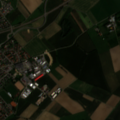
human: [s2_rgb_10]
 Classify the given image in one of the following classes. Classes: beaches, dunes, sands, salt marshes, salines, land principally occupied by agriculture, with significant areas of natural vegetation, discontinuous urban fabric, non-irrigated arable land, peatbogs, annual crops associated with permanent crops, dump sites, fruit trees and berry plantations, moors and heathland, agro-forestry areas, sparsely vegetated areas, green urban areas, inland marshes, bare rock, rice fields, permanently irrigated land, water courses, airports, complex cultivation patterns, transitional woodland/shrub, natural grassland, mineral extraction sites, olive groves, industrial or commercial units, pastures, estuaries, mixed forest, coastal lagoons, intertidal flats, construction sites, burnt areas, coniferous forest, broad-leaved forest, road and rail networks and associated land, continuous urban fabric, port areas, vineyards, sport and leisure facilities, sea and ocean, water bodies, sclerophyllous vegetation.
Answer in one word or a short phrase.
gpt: discontinuous urban fabric, non-irrigated arable land